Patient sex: M
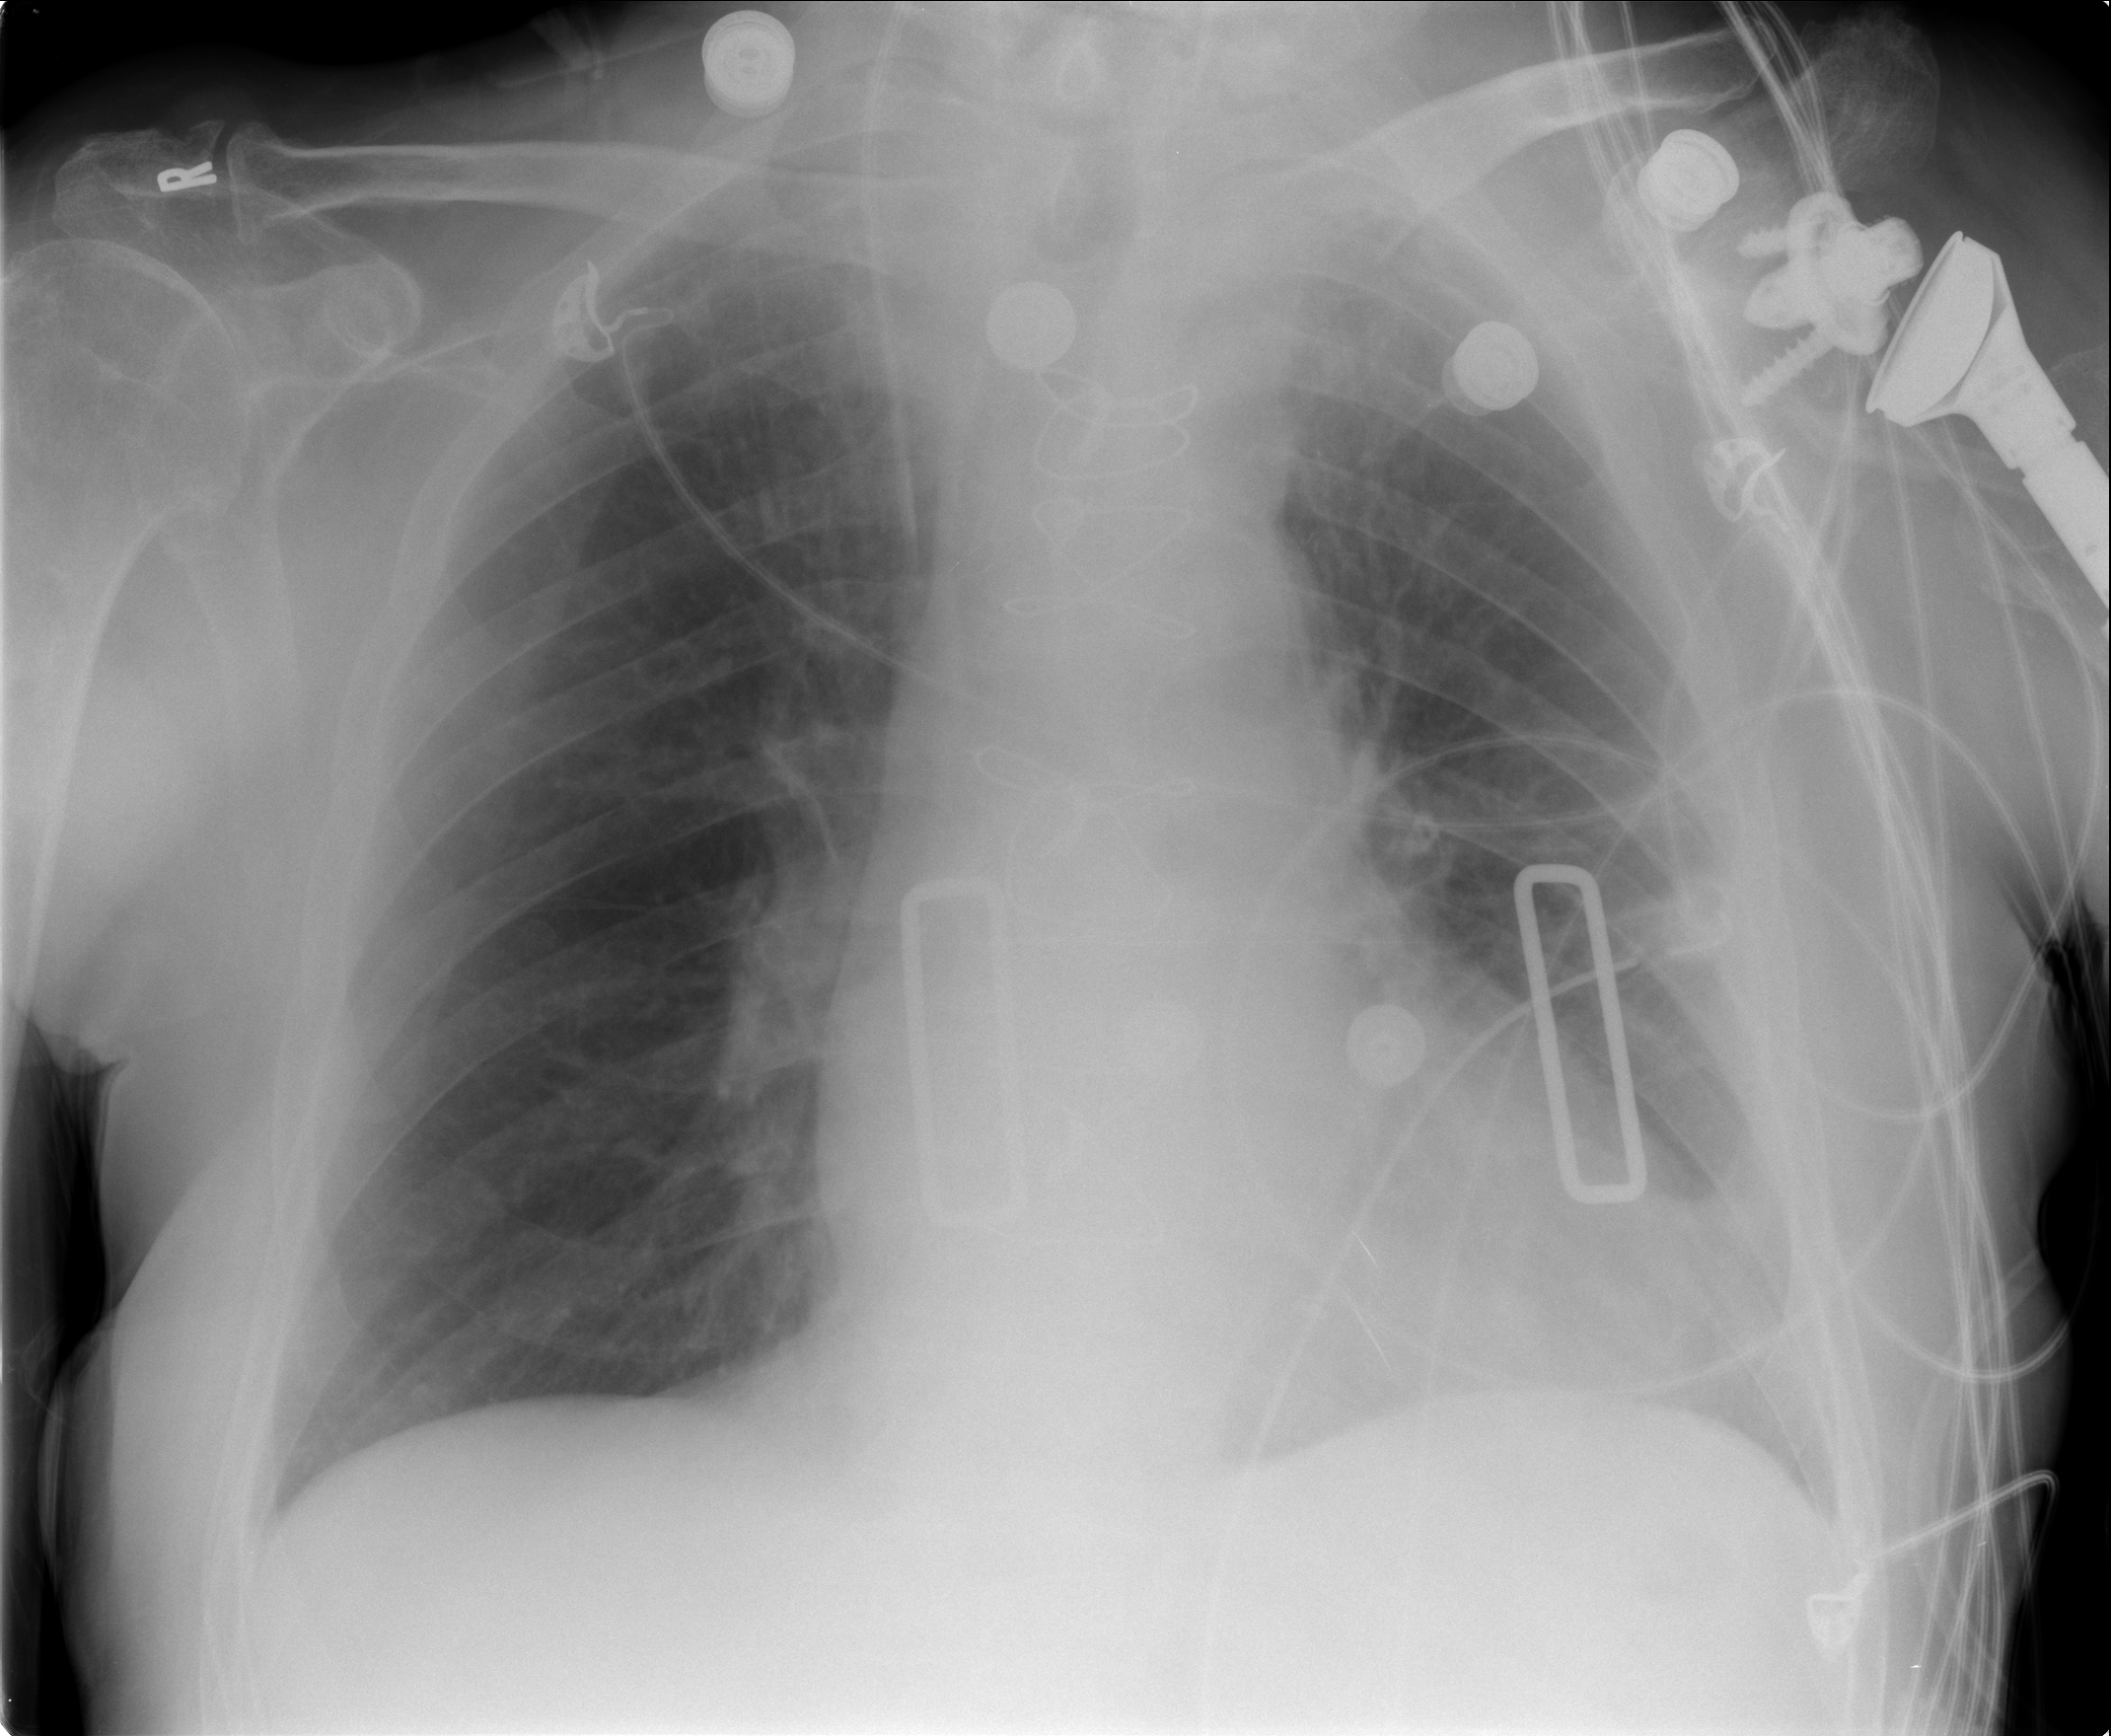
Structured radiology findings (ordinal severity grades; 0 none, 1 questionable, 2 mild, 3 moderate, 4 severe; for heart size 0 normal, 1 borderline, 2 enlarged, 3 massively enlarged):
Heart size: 2
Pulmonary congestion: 0
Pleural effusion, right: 0
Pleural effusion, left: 1
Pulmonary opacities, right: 0
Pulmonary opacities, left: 0
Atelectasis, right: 0
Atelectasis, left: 2